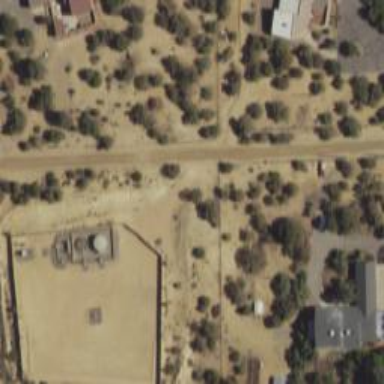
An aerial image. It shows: Driveway leading to service road.